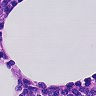
Metastatic tissue present: no